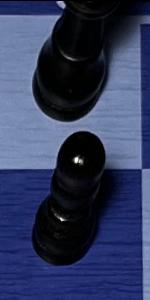
Label: Pawn_Black